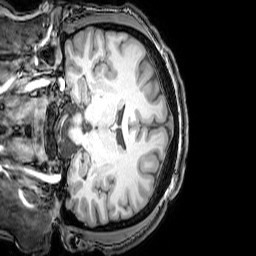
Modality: T1w
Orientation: coronal
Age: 26
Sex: male
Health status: healthy
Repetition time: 0.081 s
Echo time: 0.037 s